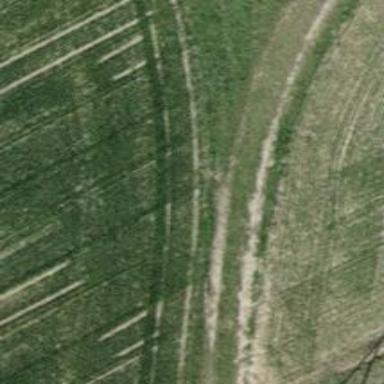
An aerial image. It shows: Gravel track with track type of grade3.